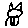
Label: cat